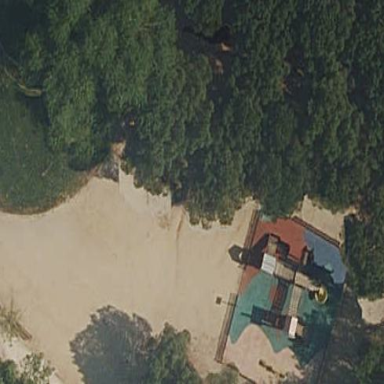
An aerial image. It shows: Playground area for leisure activities on the land.